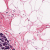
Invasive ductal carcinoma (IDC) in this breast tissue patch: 0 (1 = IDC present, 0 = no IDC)